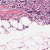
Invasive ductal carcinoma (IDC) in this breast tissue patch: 0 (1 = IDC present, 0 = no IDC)